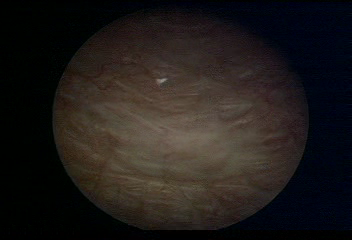
Modality: WLC
Class: Normal mucosa
Bladder cancer association: No